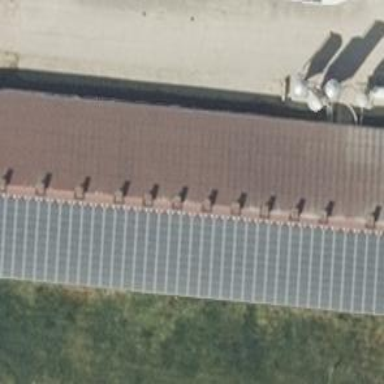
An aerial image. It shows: Solar power generator with photovoltaic panels.